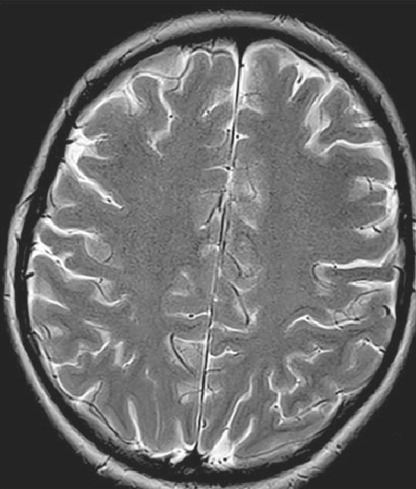
Label: notumor